Field crop: maize
Growth stage: 2
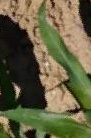
Species: maize